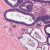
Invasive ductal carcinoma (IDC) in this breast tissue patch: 0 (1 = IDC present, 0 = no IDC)